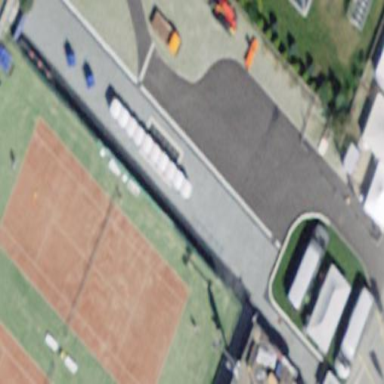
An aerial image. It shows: Clay tennis court pitch.